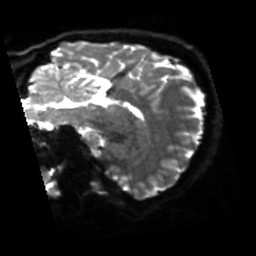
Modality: sbref
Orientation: sagittal
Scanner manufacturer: siemens
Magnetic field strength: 3 T
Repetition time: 4 s
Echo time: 0.0594 s